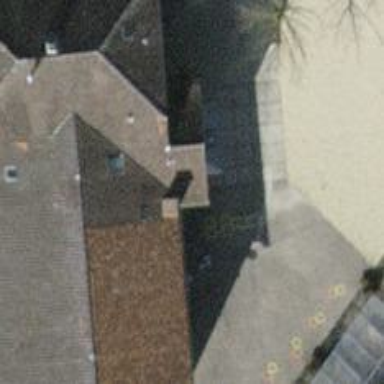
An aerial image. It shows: Kindergarten building with mansard roof design.